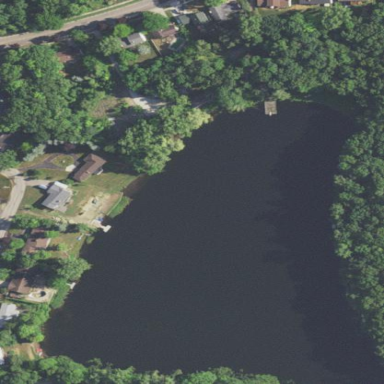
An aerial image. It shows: Beautiful lake surrounded by nature.